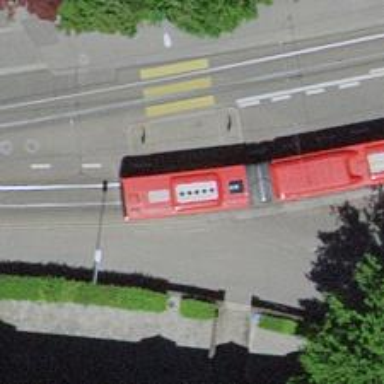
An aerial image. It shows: Tram crossing on the railway.